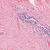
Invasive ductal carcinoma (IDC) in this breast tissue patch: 0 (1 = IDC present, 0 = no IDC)